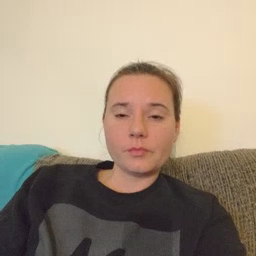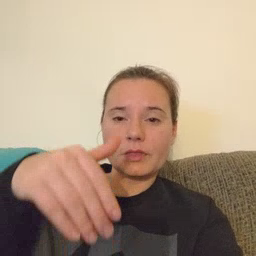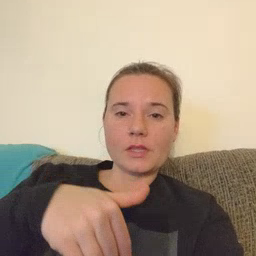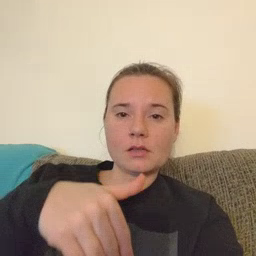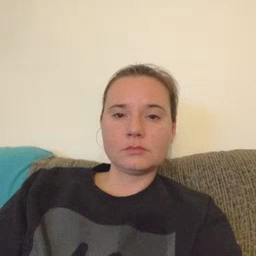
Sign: night